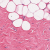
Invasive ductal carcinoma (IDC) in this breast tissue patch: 0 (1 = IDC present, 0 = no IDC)